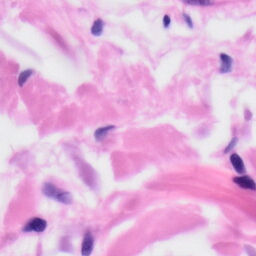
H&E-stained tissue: Skin